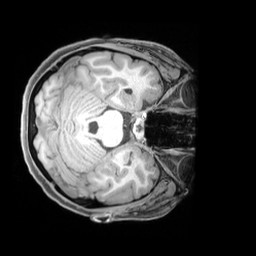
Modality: T1w
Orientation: axial
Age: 27
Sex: female
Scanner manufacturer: siemens
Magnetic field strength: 3 T
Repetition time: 1.97 s
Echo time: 0.00206 s